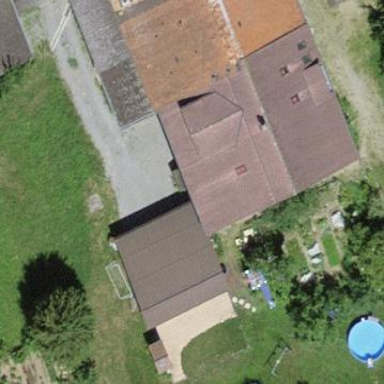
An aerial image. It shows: Farm building.